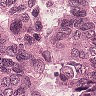
Metastatic tissue present: yes